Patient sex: F
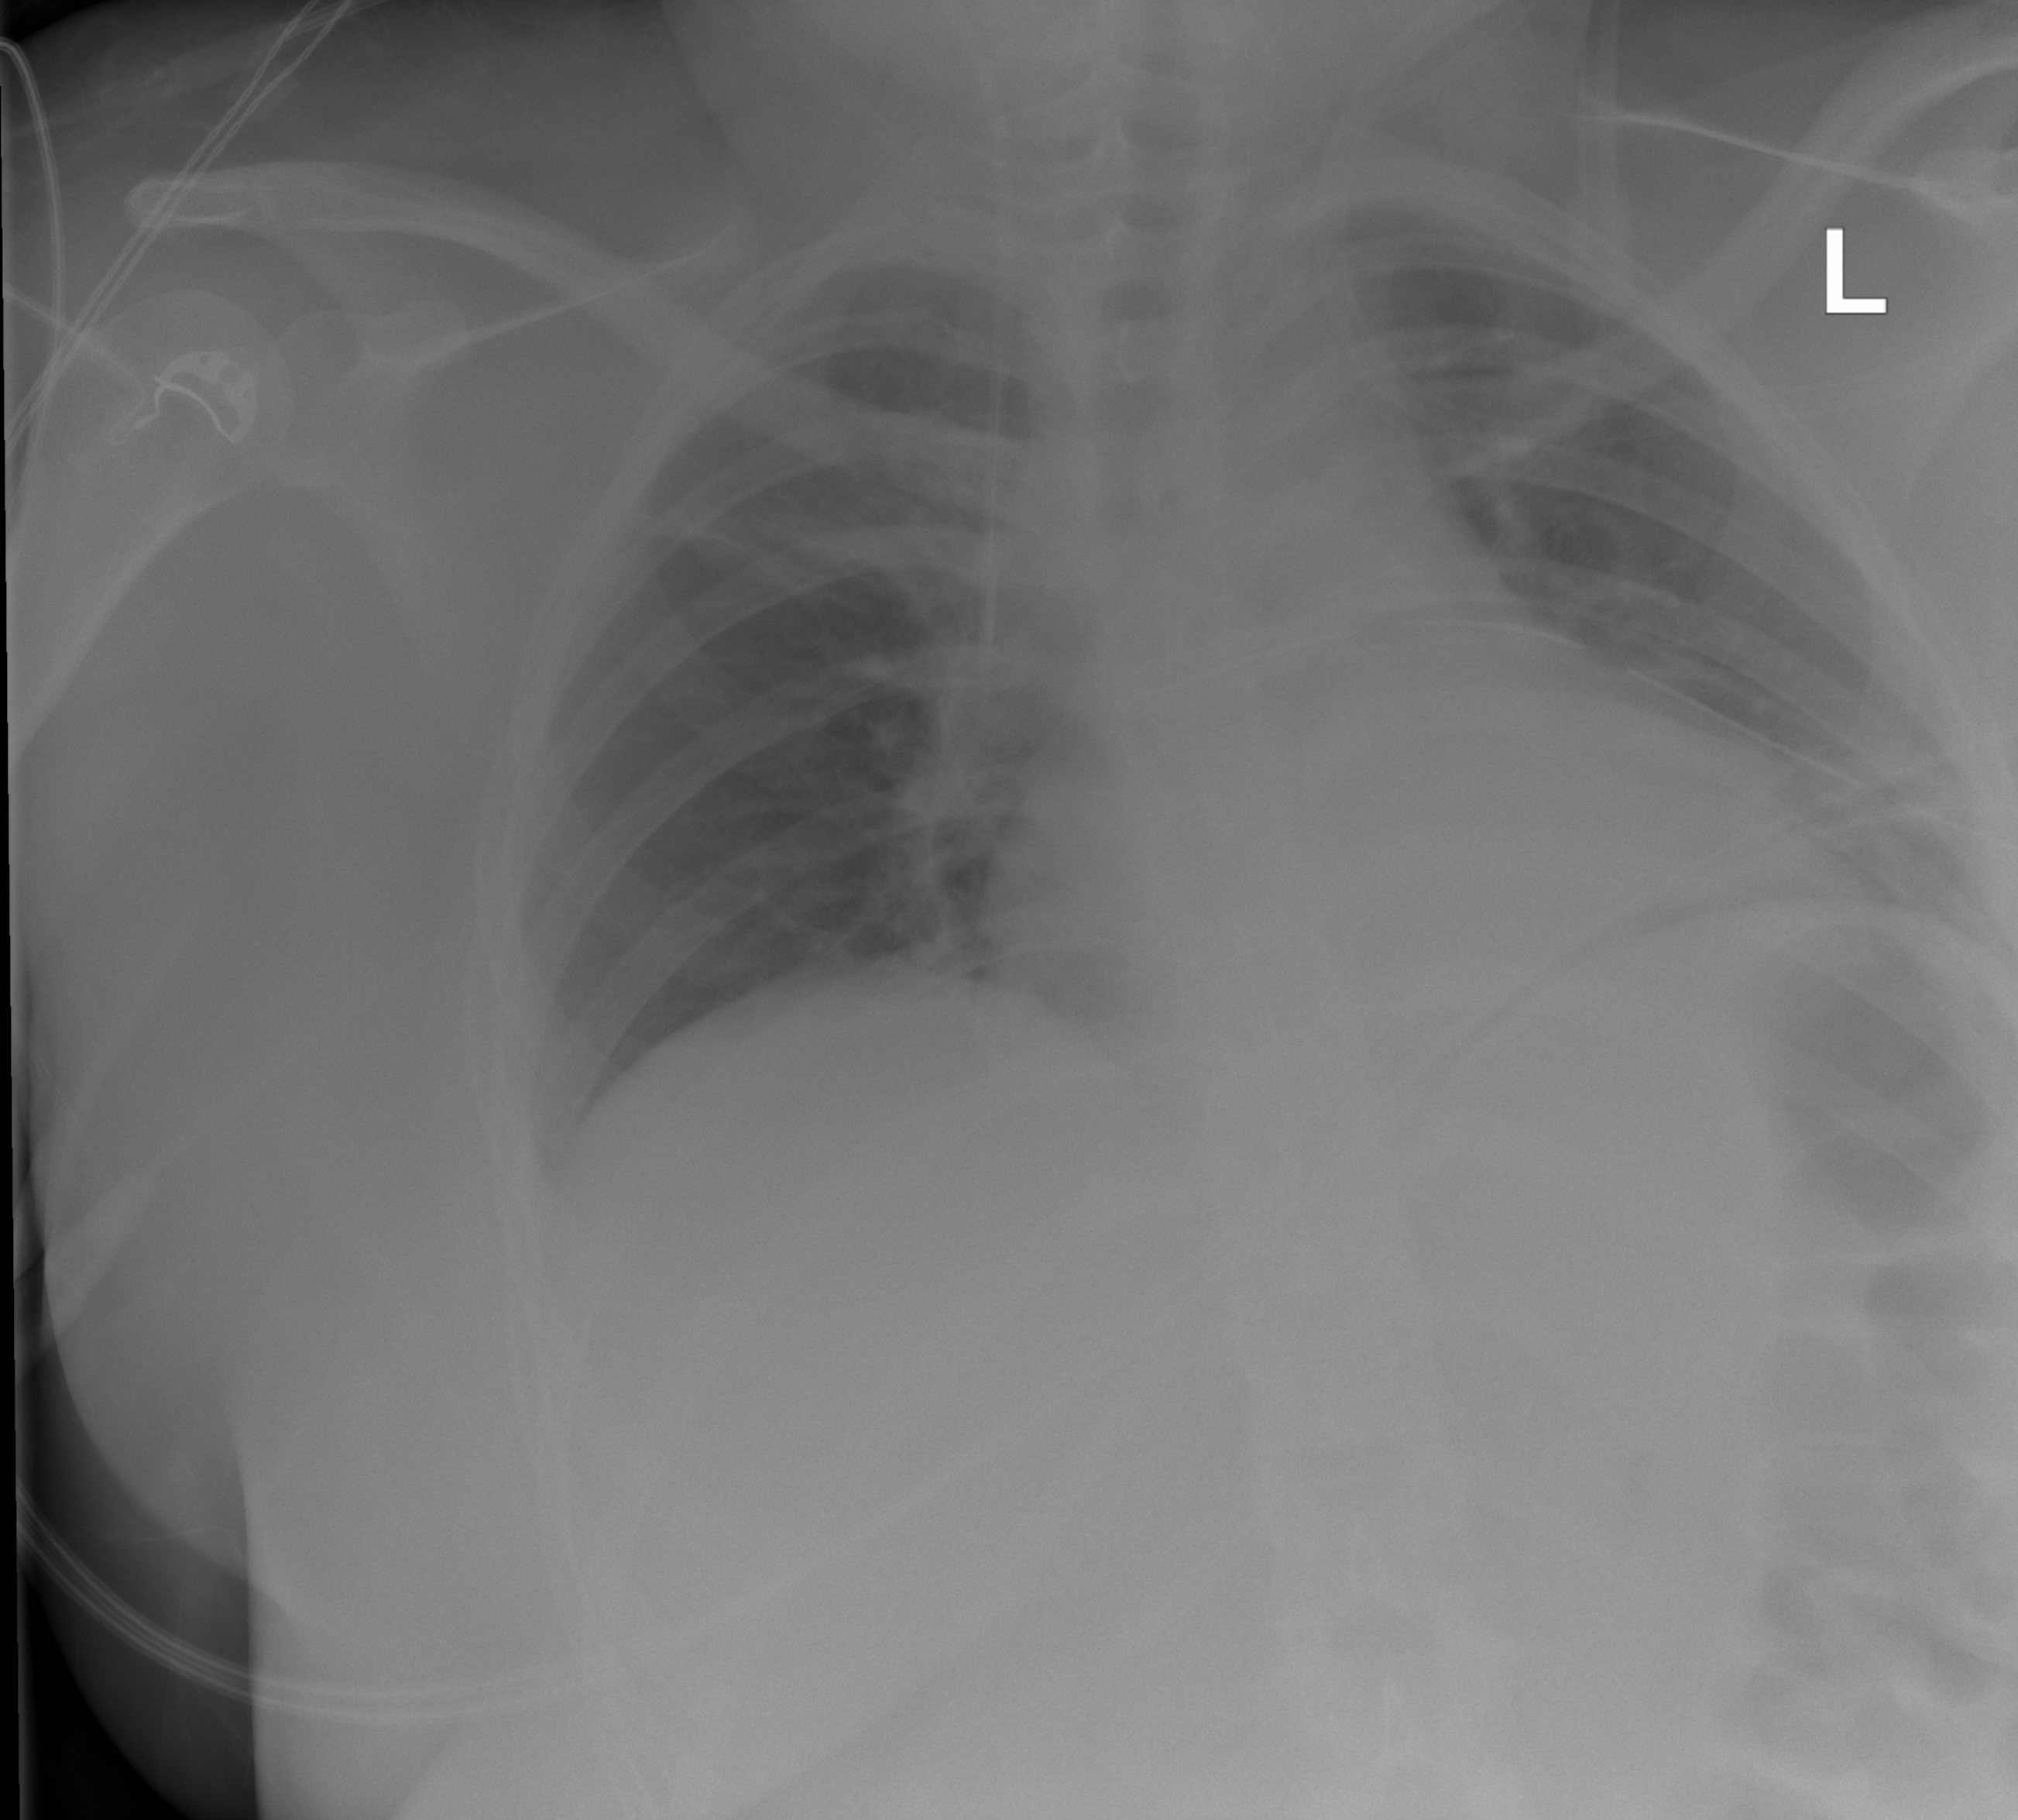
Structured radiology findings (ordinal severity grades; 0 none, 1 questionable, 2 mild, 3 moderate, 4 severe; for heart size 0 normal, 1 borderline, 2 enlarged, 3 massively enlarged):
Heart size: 1
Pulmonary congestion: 0
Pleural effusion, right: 0
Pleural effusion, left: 1
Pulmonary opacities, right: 0
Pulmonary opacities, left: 0
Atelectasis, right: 2
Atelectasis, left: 2